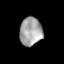
Tissue: lung
Cell type: T cells
Senescence score: 0.2328
Nuclear area (px): 622
Mean DAPI intensity: 163.913